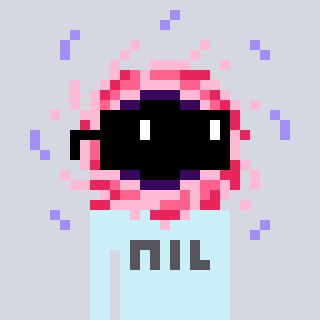
a pixel art character with square black sunglasses, a blackhole-shaped head and a cold-colored body on a cool background